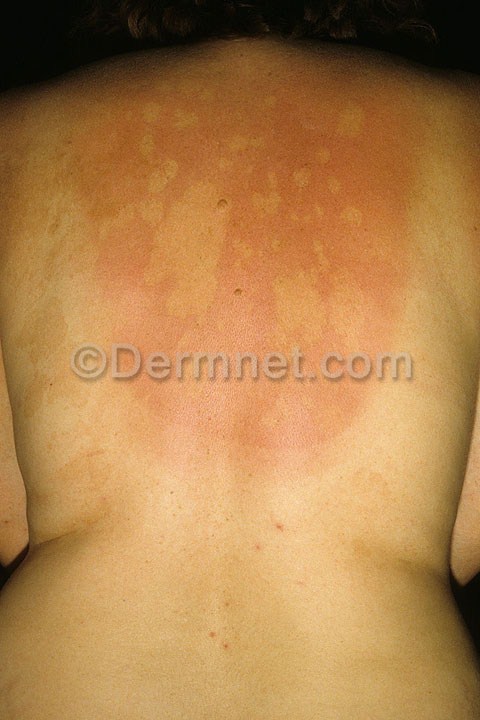
Disease: Light Diseases and Disorders of Pigmentation